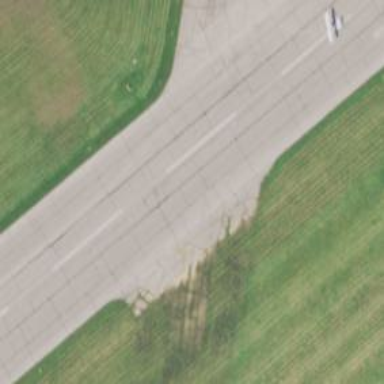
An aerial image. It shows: Asphalt runway at the airport.